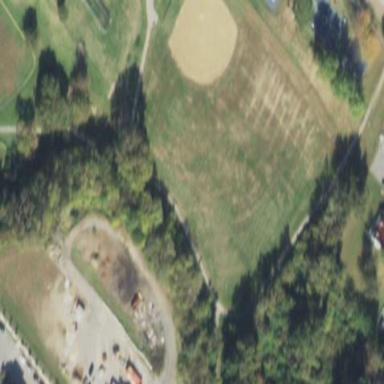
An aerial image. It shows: Softball pitch for leisure land activities.